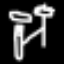
Label: fork